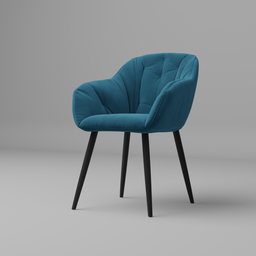
Label: furniture